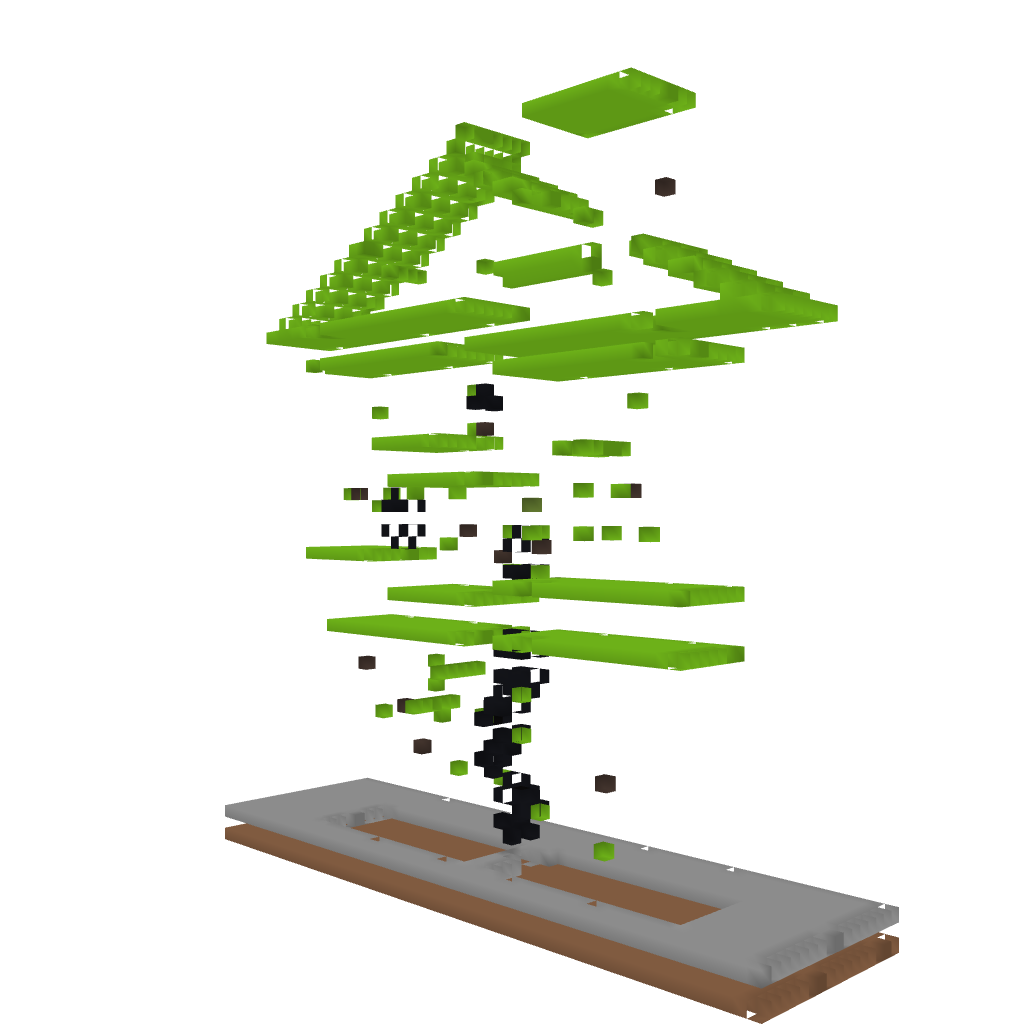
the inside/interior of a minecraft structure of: Spurb house